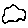
Label: cloud